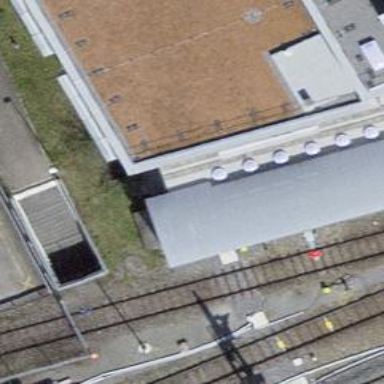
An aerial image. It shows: Railway buffer stop.